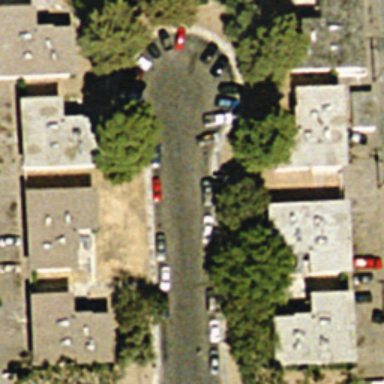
This is a dense residential area with houses and roads .